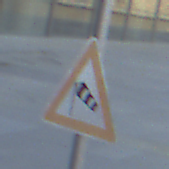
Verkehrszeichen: SeitenwindVonLinks
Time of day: SunriseSunset
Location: Outdoor (Urban)
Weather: PartlyCloudy
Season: NotSpecified
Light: Natural